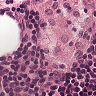
Metastatic tissue present: no